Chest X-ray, PA view. Patient: 66 years old, sex F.
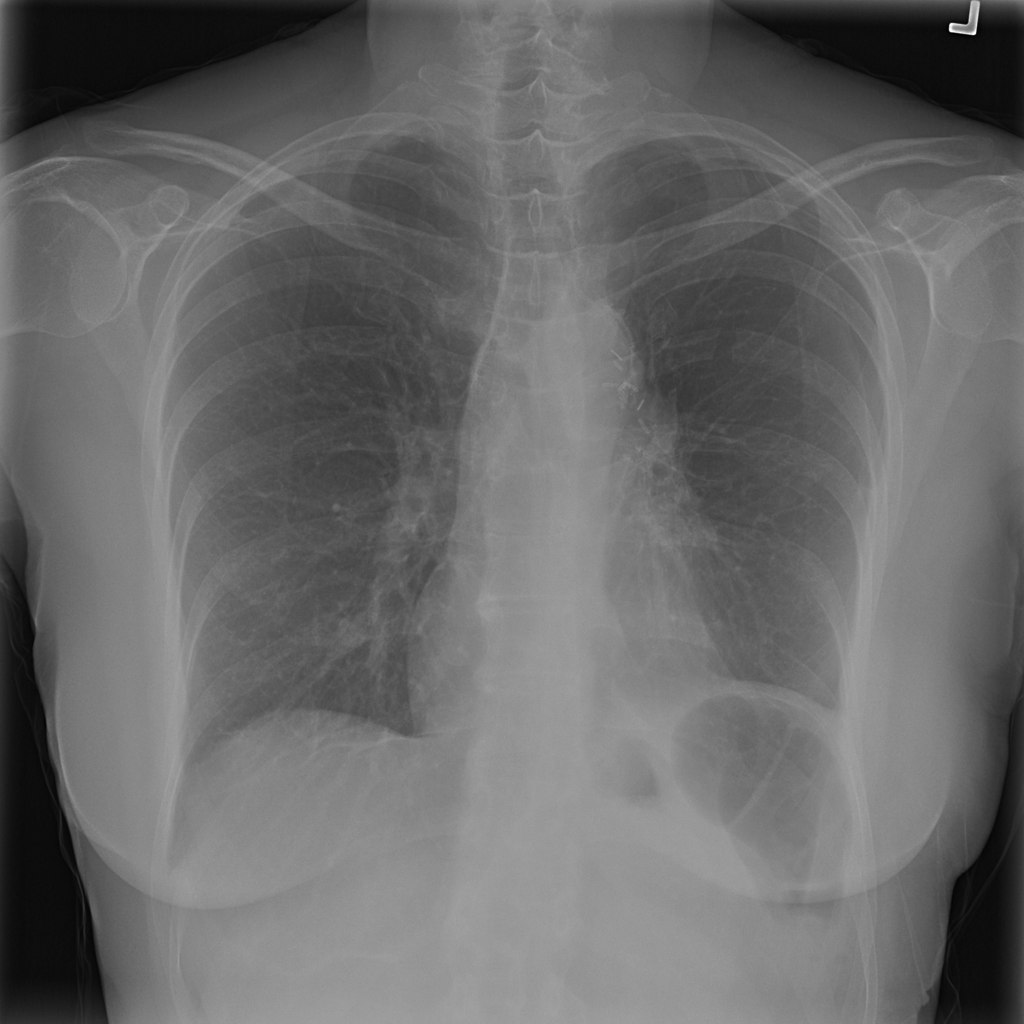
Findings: Pneumothorax